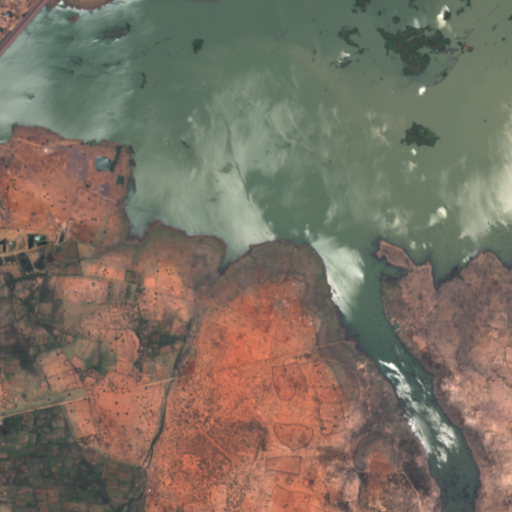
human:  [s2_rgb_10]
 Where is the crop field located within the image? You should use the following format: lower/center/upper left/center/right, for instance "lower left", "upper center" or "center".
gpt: The crop field is located in the lower left of the image.
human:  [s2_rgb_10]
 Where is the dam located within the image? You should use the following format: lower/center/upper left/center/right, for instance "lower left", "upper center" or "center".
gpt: The dam is located in the upper left of the image.
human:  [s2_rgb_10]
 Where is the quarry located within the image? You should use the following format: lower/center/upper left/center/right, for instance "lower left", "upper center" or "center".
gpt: The quarry is located in the upper left of the image.
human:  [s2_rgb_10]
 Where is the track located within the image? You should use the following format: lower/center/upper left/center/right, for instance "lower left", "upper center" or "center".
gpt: There is no track in the image.